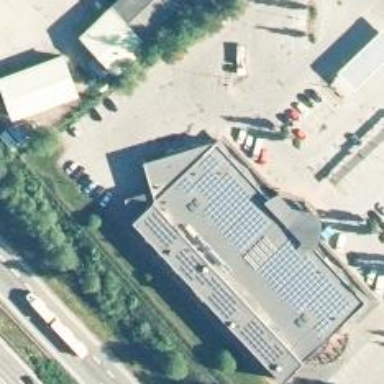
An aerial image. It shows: Convenience shop.